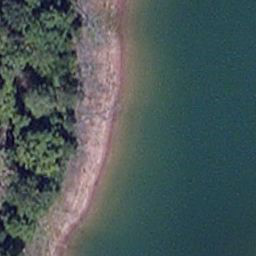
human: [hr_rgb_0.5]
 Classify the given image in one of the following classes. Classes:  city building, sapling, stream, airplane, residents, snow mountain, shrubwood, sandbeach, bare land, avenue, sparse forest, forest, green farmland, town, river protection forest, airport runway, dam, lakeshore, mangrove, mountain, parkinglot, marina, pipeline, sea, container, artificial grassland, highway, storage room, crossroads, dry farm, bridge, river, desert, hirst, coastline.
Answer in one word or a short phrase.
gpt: lakeshore